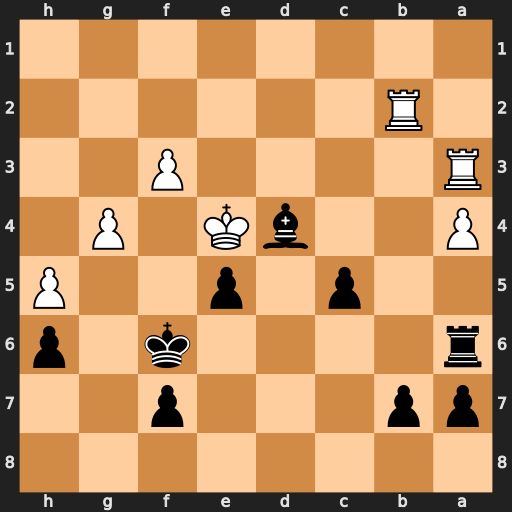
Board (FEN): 8/pp3p2/r4k1p/2p1p2P/P2bK1P1/R4P2/1R6/8
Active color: b
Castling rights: -
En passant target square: -
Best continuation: Bxb2